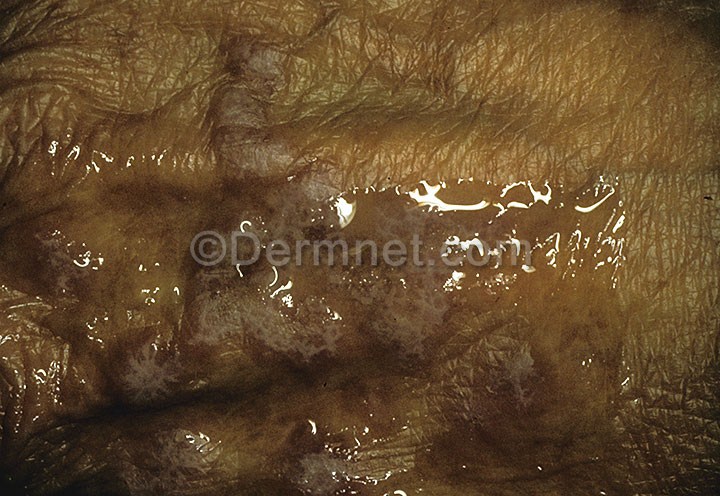
Disease: Psoriasis pictures Lichen Planus and related diseases